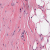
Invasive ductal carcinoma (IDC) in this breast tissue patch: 0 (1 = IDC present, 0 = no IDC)